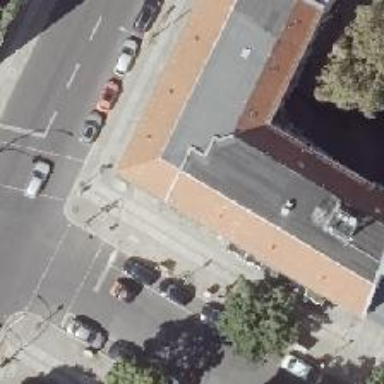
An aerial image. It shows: Pub.